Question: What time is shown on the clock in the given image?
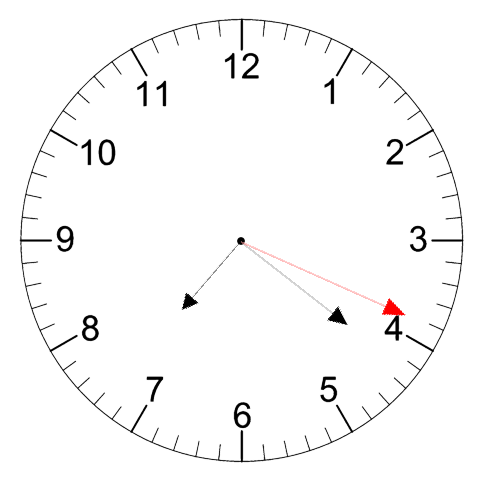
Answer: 07:21:19